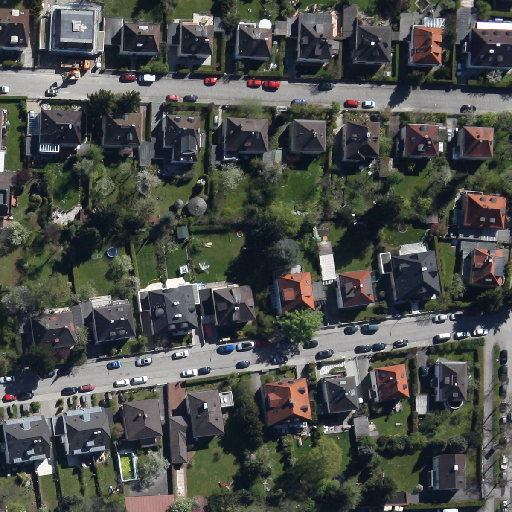
Referring expression: car driving on the road